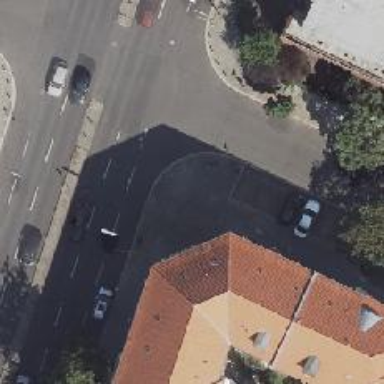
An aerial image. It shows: Sidewalk along the footway.